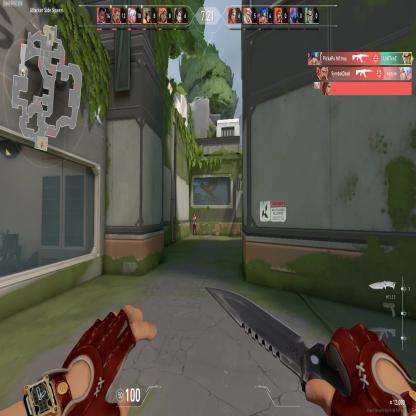
Label: enemy